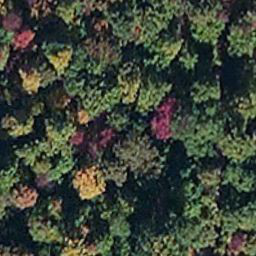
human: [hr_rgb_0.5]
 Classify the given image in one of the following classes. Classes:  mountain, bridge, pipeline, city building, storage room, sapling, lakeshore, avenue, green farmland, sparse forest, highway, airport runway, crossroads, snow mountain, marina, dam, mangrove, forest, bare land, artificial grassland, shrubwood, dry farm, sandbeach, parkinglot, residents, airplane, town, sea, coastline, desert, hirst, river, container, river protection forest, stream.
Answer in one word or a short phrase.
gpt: mangrove